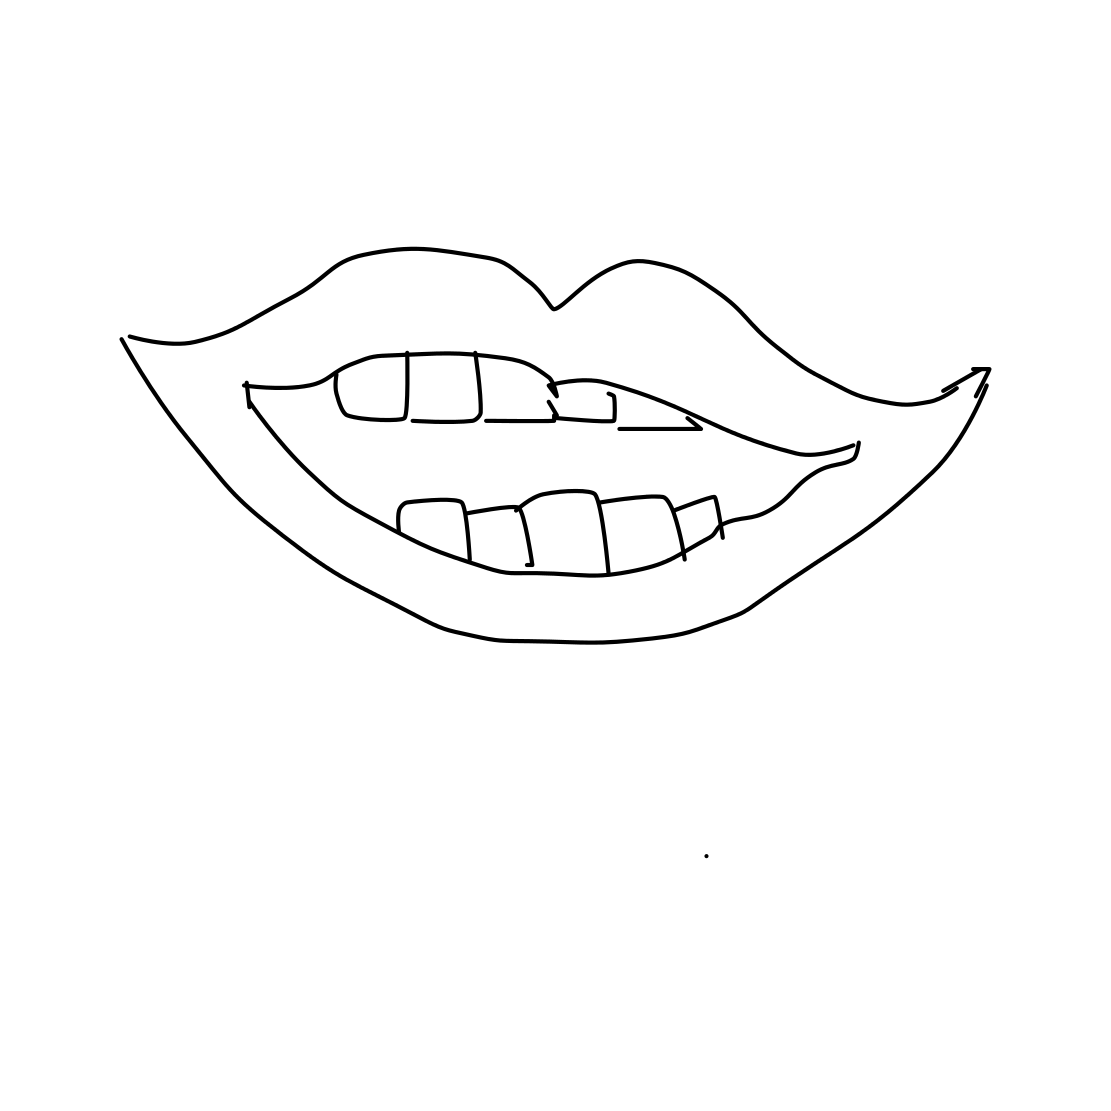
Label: mouth